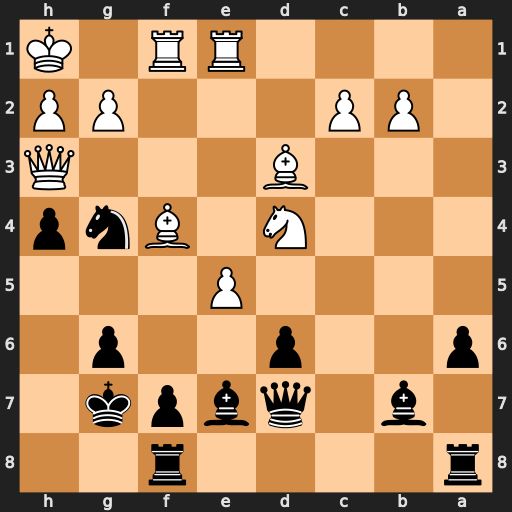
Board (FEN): r4r2/1b1qbpk1/p2p2p1/4P3/3N1Bnp/3B3Q/1PP3PP/4RR1K
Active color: b
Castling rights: -
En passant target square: -
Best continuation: Nf2+ Rxf2 Qxh3